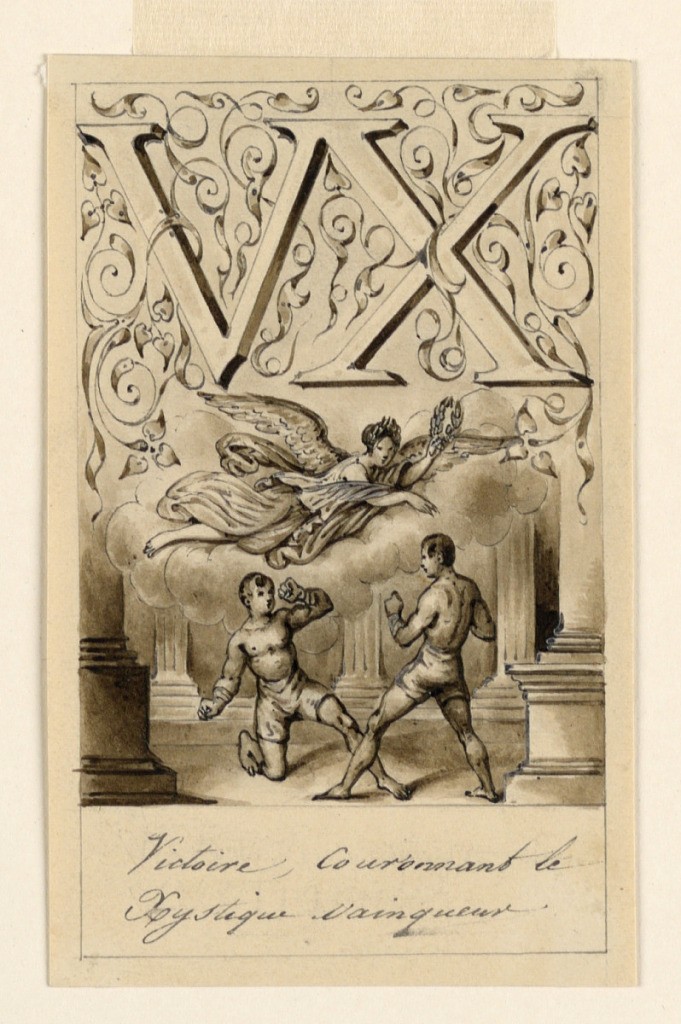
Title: Design for the letters V and X of a Pictoral Alphabet: Victoire/Xystus (Victory in the Xystus)
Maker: Victor Vincent Adam, French, 1801 – 1866
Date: ca. 1830
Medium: Graphite, pen and bistre ink, brush and ink wash, with white heightening on cream paper
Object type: Drawing
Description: Letters above, flanked by intertwining rinceaux. Victory crowning a victorious athlete within a space called the Xystus in Greek--the covered portico of a gymnasium.